Field crop: maize
Growth stage: 2
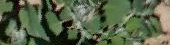
Species: chenopodium